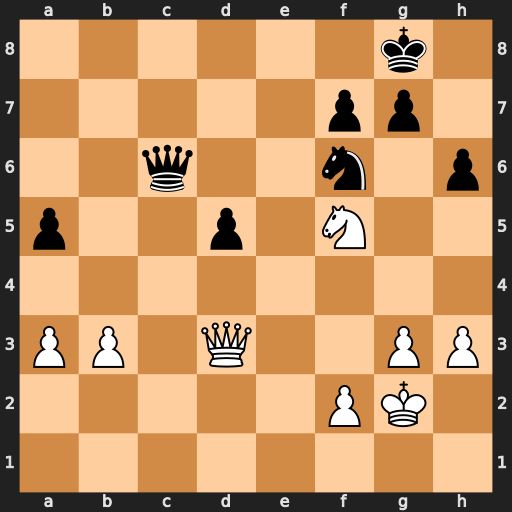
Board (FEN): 6k1/5pp1/2q2n1p/p2p1N2/8/PP1Q2PP/5PK1/8
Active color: w
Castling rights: -
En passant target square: -
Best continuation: Ne7+ Kf8 Nxc6